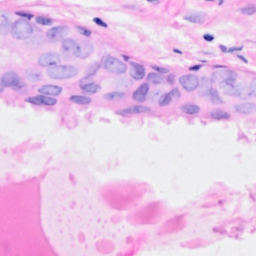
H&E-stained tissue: Breast